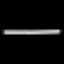
Label: line